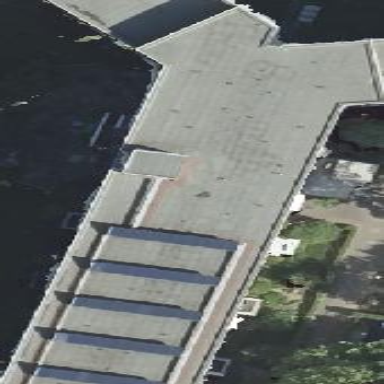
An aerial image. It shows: Residential building with flat roof. The building has white color.